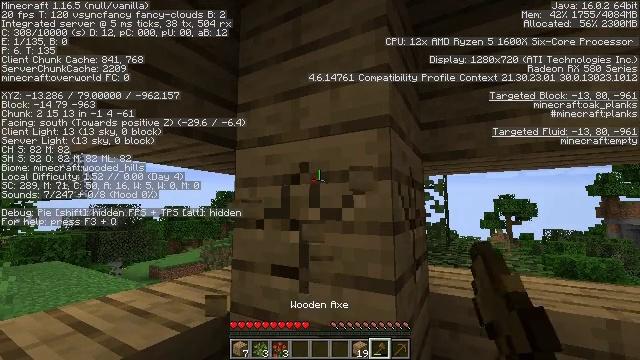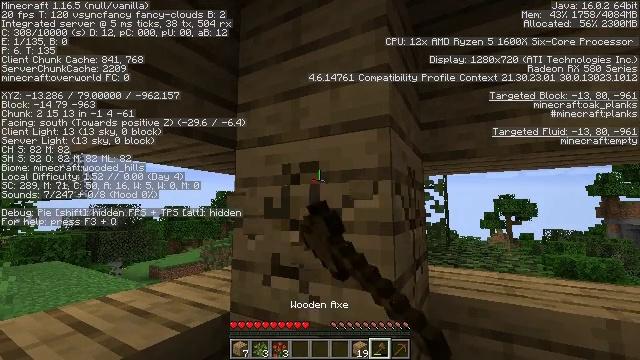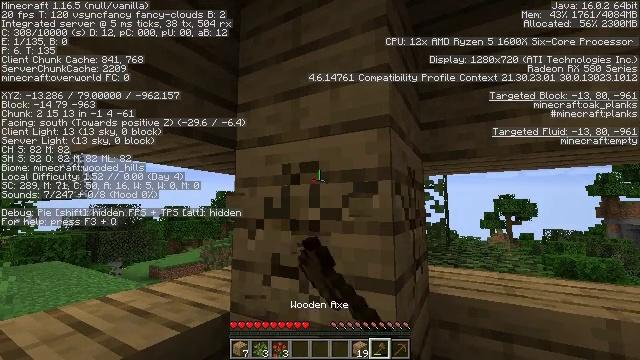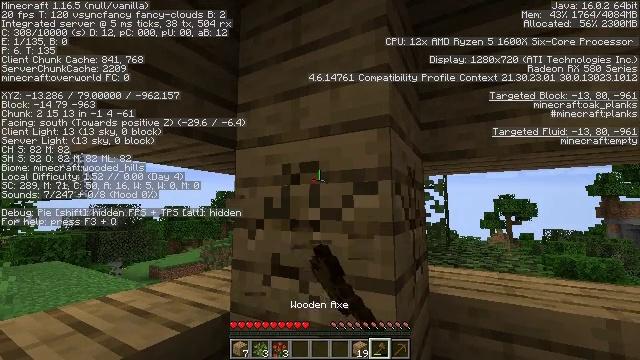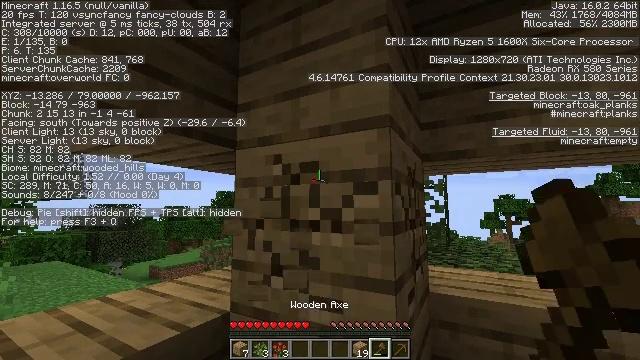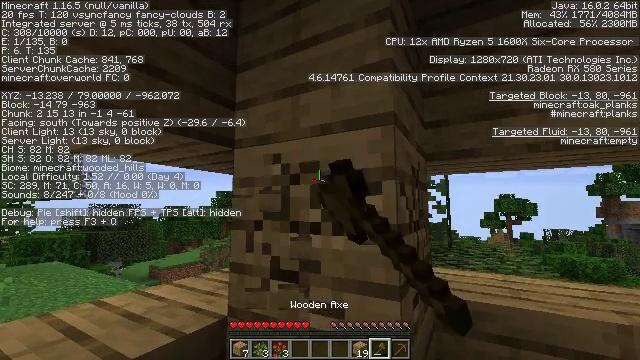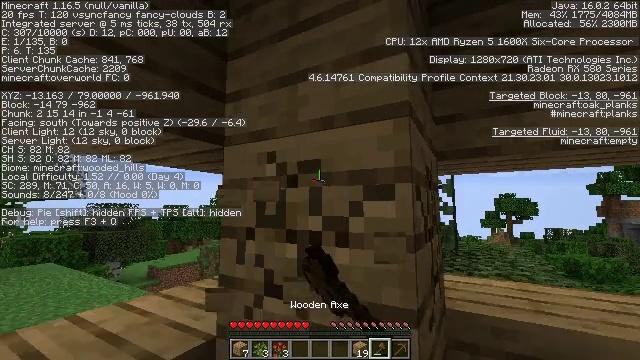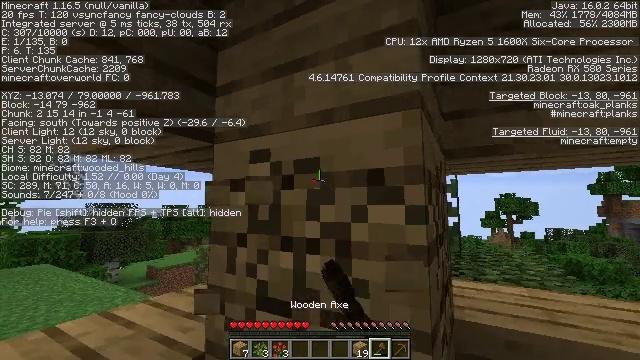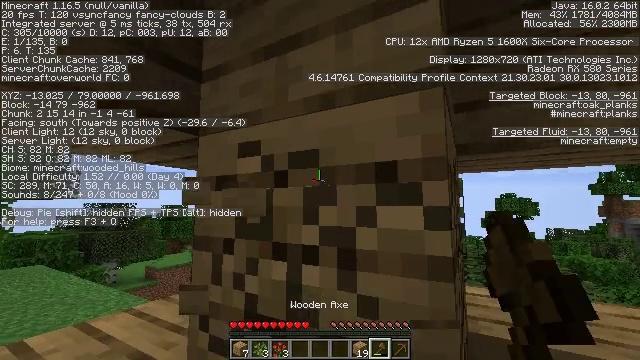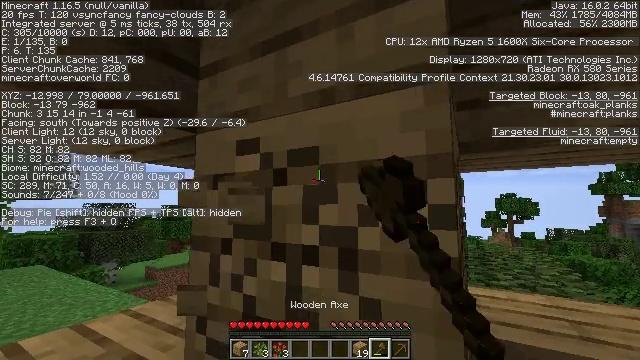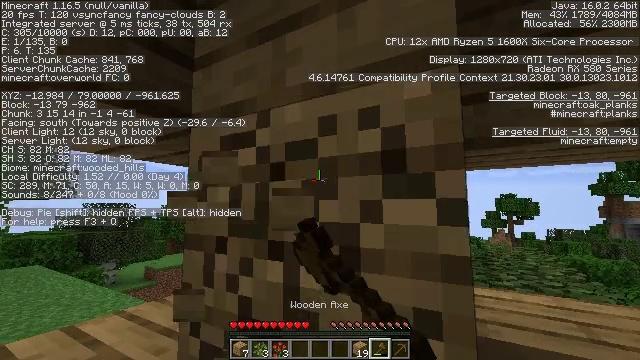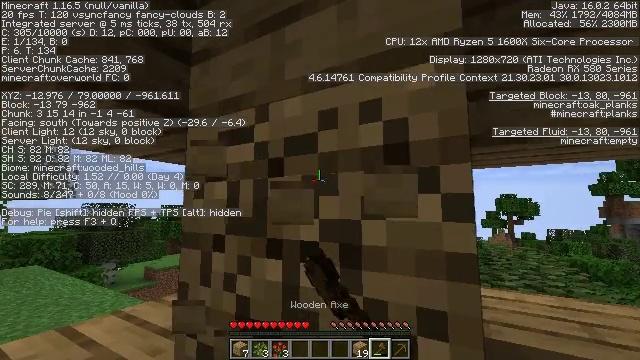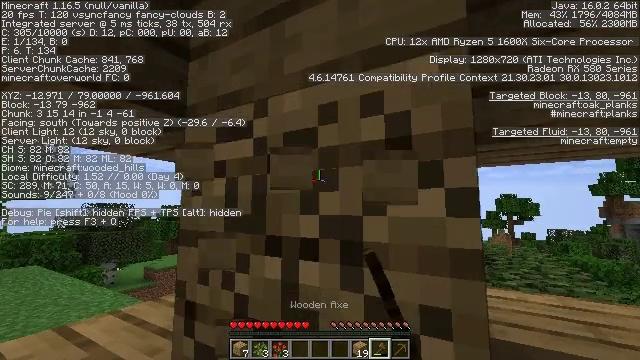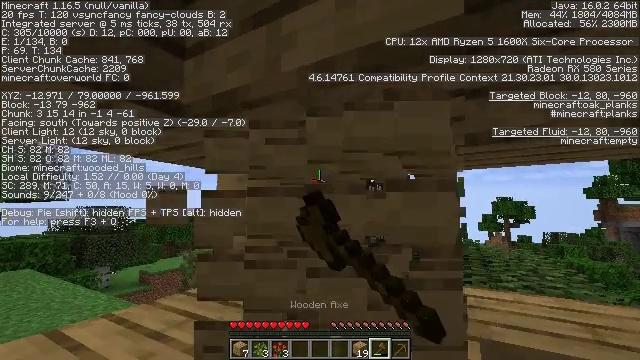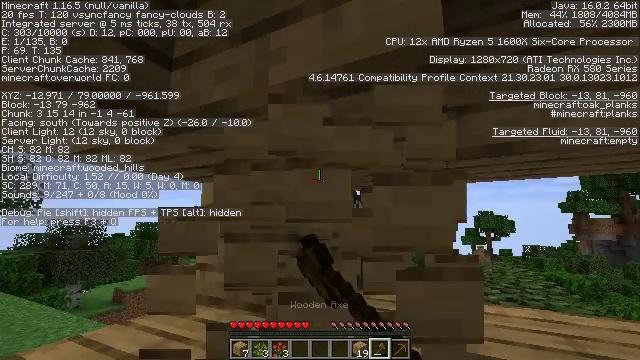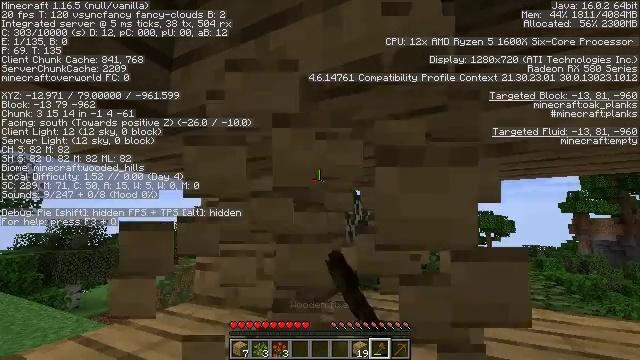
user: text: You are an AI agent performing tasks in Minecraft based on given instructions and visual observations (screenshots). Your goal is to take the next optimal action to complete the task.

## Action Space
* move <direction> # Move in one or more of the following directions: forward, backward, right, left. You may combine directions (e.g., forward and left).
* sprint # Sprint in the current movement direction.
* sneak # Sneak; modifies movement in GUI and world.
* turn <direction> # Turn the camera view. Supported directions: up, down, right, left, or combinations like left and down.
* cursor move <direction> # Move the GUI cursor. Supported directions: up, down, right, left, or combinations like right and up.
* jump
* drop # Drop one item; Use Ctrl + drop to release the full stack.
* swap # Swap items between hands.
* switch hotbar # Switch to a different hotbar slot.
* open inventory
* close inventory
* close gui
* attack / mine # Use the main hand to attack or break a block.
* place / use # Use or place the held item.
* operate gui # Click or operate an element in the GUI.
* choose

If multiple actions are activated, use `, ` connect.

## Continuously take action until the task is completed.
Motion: motion action
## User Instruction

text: Mine planks.
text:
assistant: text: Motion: attack / mine
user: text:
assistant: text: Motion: attack / mine
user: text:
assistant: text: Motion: attack / mine
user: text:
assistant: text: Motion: attack / mine
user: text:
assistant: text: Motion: move forward, attack / mine
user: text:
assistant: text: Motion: move forward, attack / mine
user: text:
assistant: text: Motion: move forward, attack / mine
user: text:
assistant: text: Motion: attack / mine
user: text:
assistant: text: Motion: attack / mine
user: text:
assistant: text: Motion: attack / mine
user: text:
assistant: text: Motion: attack / mine
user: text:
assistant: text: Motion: attack / mine
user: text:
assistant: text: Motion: attack / mine
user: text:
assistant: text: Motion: turn right and up, attack / mine
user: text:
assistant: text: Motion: attack / mine
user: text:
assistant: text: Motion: turn right and up, attack / mine
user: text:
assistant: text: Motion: turn right and up, attack / mine
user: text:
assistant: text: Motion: turn up, attack / mine
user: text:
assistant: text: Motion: attack / mine
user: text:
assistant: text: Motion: attack / mine
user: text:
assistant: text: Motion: attack / mine
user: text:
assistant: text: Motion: turn up, attack / mine
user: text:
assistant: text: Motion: attack / mine
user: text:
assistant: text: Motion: attack / mine
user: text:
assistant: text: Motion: attack / mine
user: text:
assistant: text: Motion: attack / mine
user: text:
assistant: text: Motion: attack / mine
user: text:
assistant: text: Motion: attack / mine
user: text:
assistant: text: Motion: attack / mine
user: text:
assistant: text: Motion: attack / mine